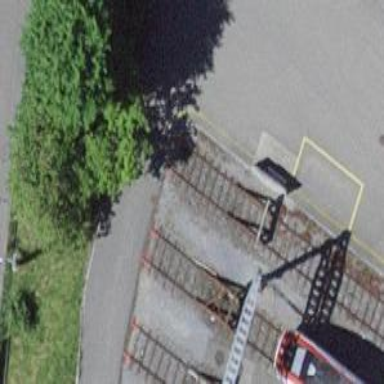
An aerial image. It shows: Railway buffer stop.